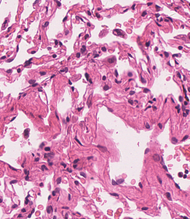
Tumor epithelial tissue: no
Tumor-associated stroma tissue: no
Normal tissue: yes